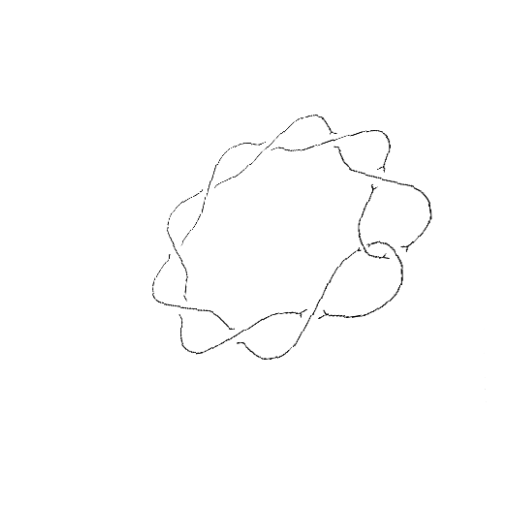
Crossing number: 10